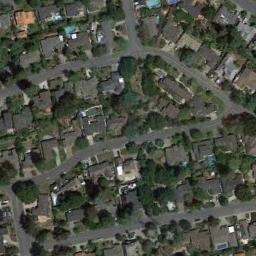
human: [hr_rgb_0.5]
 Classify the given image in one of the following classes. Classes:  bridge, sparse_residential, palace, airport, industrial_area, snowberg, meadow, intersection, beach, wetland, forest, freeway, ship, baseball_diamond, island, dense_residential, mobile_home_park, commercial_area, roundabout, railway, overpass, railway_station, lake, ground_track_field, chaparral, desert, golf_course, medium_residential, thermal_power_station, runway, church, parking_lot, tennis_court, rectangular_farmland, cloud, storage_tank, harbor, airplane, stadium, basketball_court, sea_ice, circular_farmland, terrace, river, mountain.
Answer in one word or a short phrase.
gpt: dense_residential